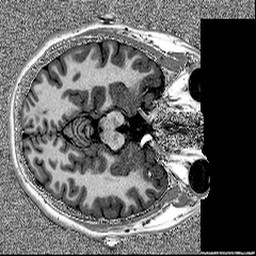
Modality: MP2RAGE
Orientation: axial
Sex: female